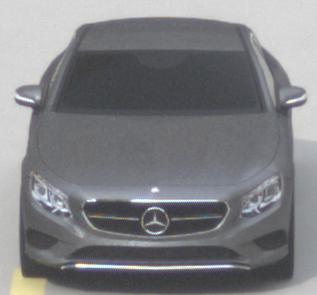
Make: Mercedes-Benz
Model: S 400 Coupé
Detailed model: S-Class (217) Coupé
Model produced from: 2015/10
Model produced until: 2017/09
Doors: 2
Color: gray
Road condition: dry road
Daytime: morning or afternoon
Contrast: low contrast